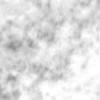
Label: no_change